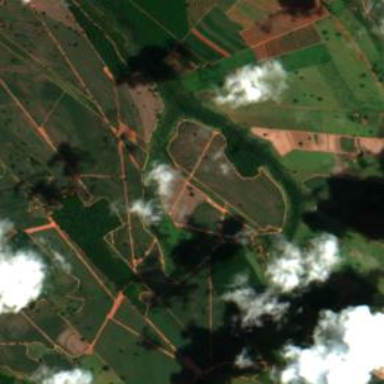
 which is harvested to produce sugar cane."